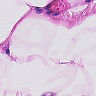
Metastatic tissue present: no